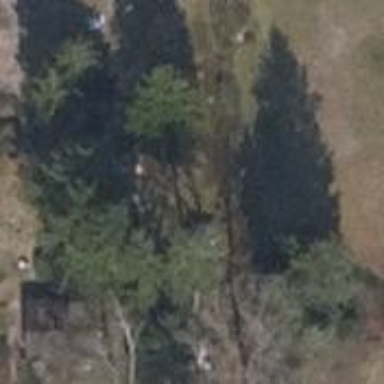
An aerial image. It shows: Single tag "natural: tree."